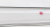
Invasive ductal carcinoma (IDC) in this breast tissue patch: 0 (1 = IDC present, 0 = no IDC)